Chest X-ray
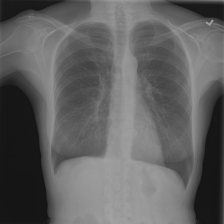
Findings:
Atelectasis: negative
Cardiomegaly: negative
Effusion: negative
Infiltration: positive
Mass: negative
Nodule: negative
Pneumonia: negative
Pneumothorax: negative
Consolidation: negative
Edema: negative
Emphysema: negative
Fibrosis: negative
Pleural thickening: negative
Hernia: negative